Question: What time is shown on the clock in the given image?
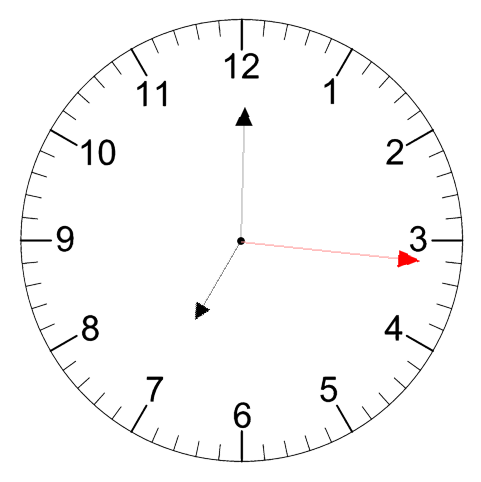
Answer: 07:00:16